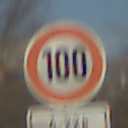
Verkehrszeichen: Geschwindigkeit100
Zusatzzeichen unten: ZeitangabenMitBeschraenkungAufWochentage4
Umgebung: Outdoor, Nature
Tageszeit: MorningAfternoon
Wetter: Clear
Licht: Natural
Jahreszeit: NotSpecified
Kontrast: HighContrast